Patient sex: M
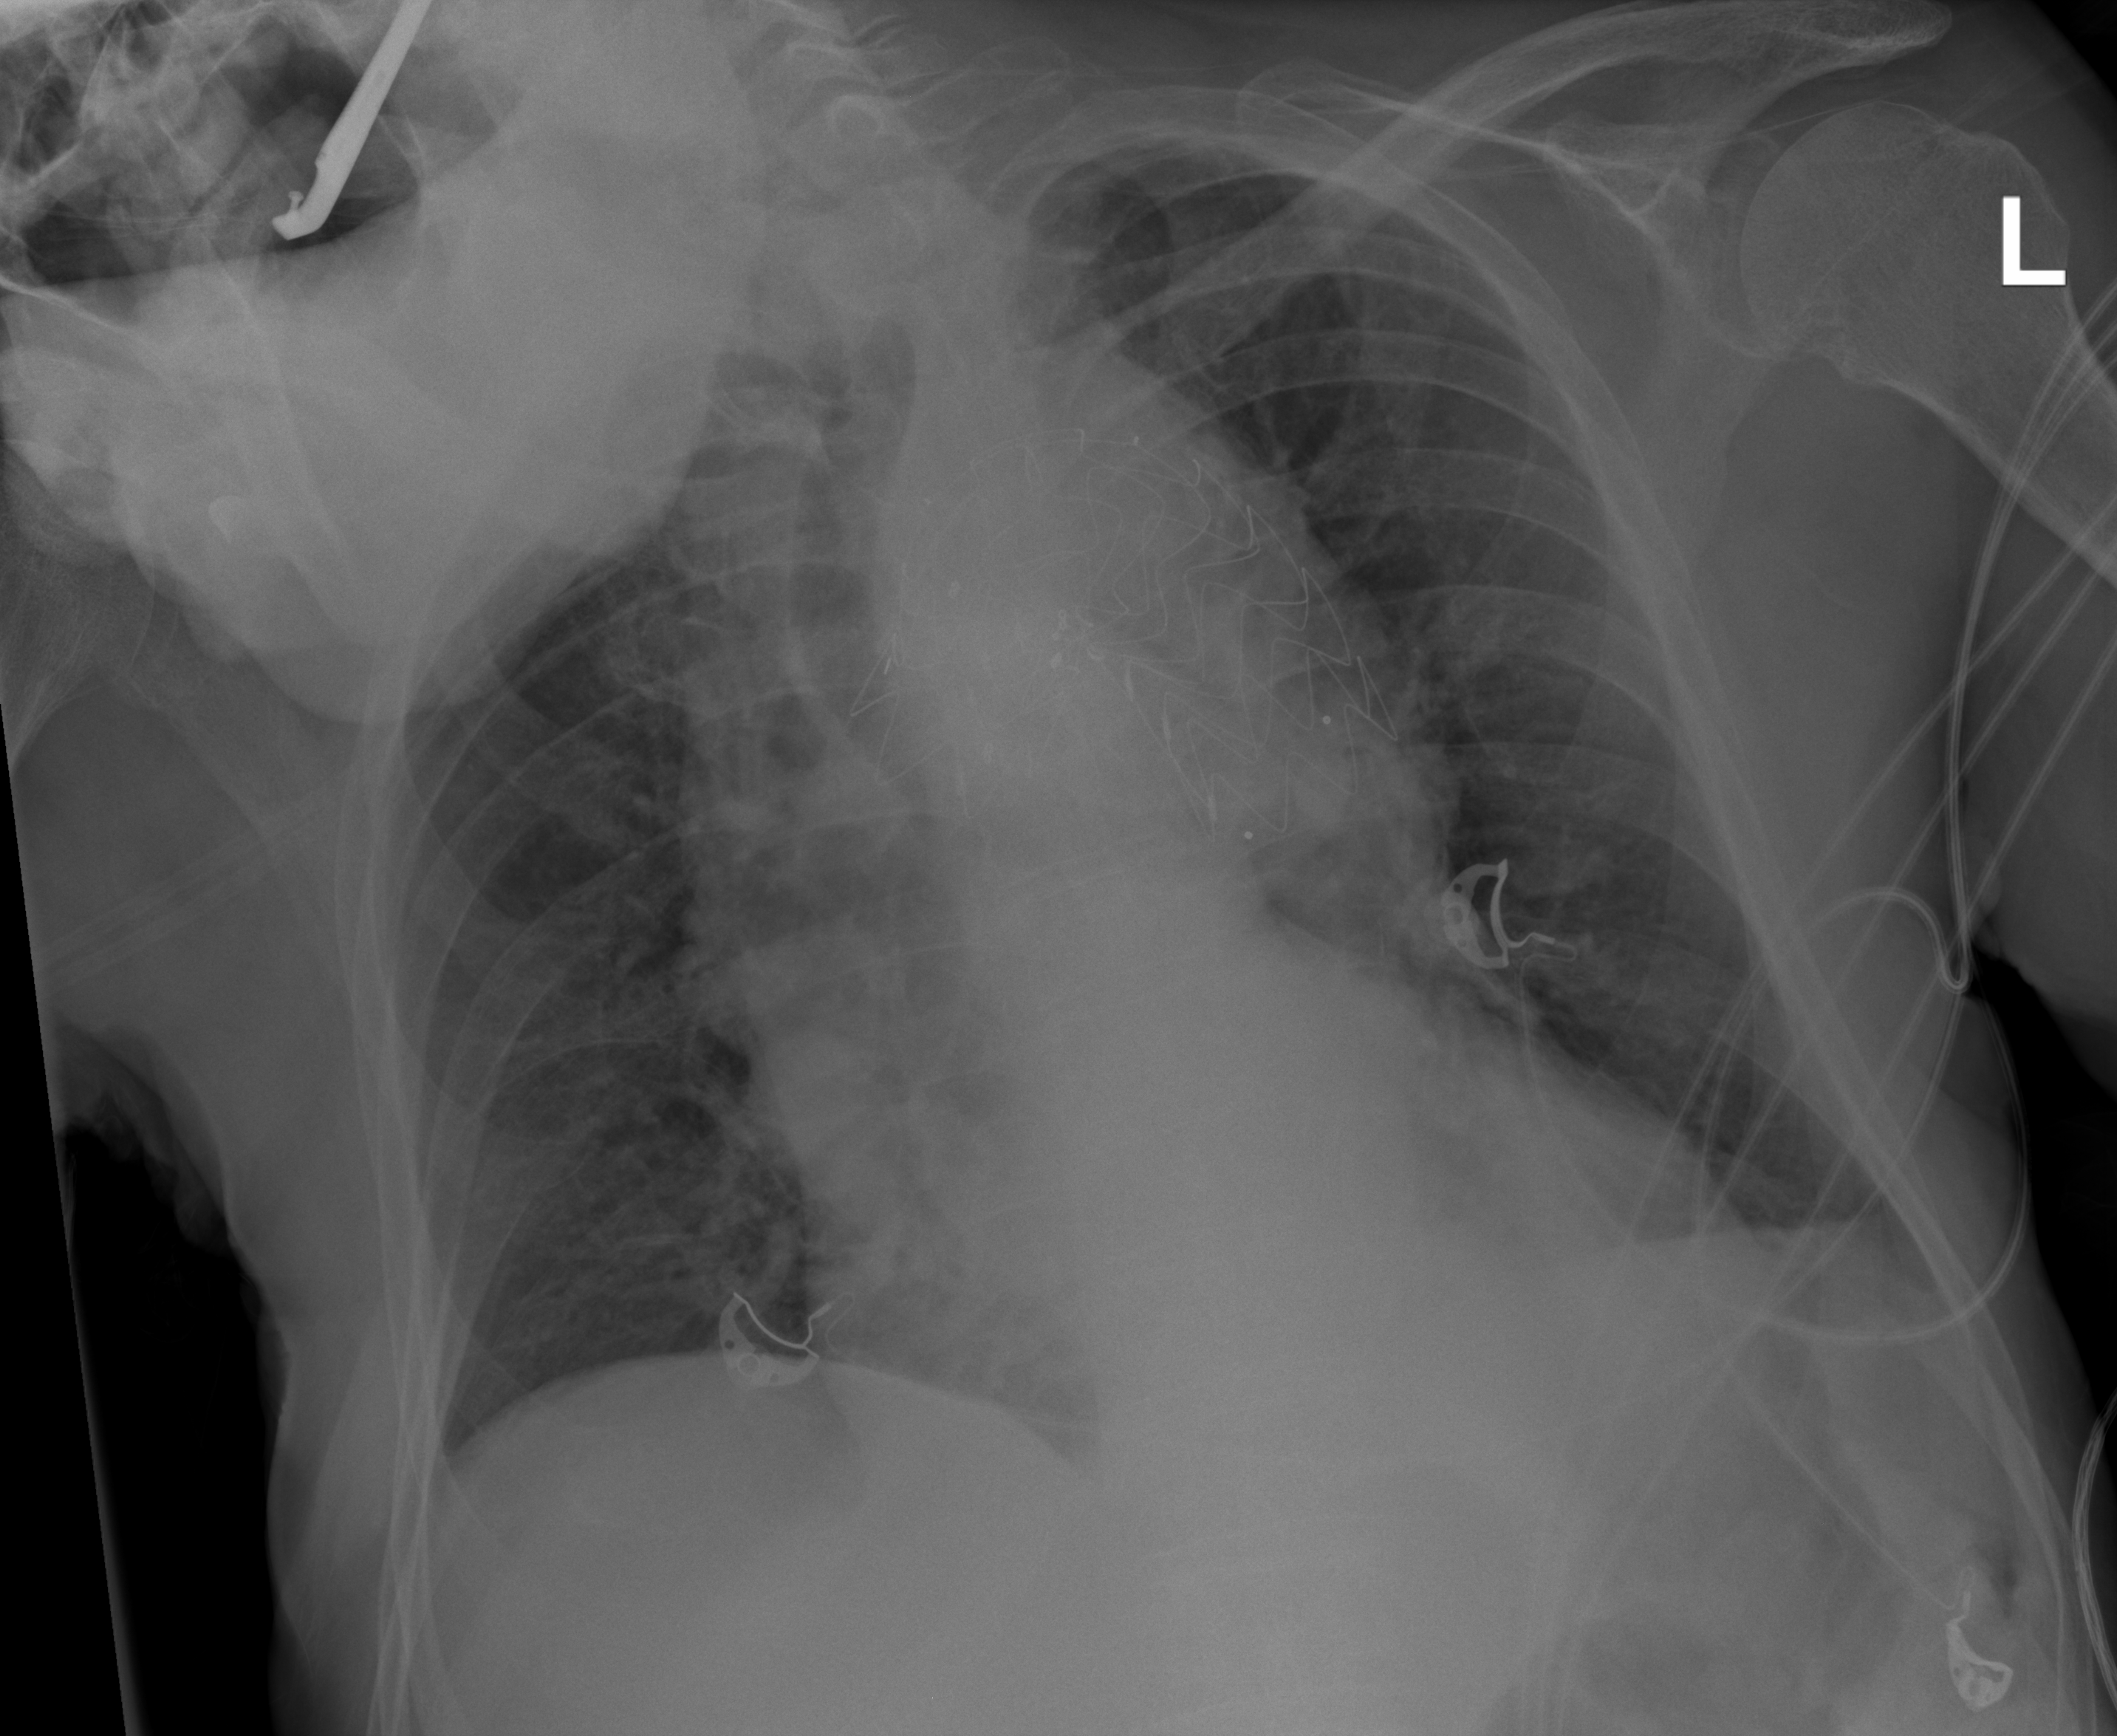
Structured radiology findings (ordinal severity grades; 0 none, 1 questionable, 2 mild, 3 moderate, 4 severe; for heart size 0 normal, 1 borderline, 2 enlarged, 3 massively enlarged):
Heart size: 2
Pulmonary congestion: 0
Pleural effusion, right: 0
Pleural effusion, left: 0
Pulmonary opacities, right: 2
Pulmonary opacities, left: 0
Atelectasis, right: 2
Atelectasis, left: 0